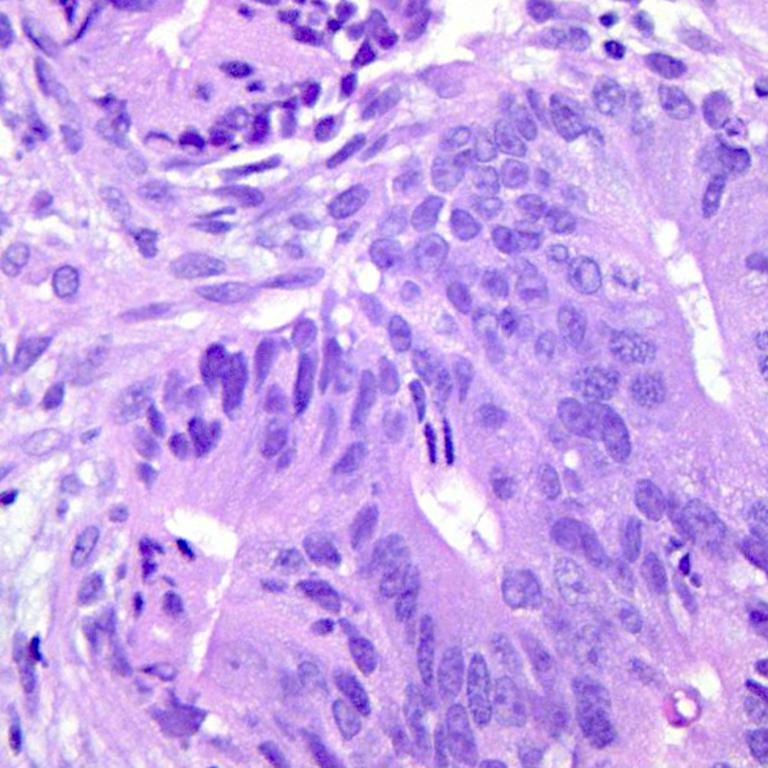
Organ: colon
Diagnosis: adenocarcinomas